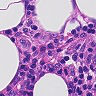
Metastatic tissue present: no